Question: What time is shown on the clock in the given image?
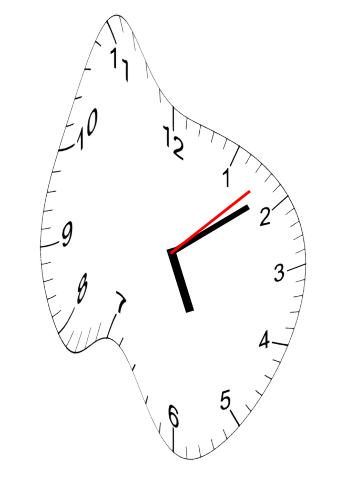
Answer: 05:09:08